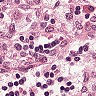
Metastatic tissue present: no